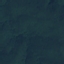
Land use / land cover: Forest